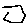
Label: hexagon